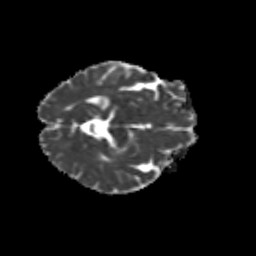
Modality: MD
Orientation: axial
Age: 53
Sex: female
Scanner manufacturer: siemens
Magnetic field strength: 3 T
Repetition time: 8.6 s
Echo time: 0.095 s